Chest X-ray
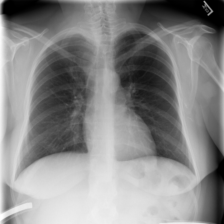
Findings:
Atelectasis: negative
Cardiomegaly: negative
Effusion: negative
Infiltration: negative
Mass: negative
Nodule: negative
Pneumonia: negative
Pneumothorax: negative
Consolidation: negative
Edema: negative
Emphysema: negative
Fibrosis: negative
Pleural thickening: negative
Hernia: negative